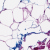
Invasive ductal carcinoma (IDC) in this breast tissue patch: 0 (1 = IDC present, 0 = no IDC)